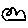
Label: cloud